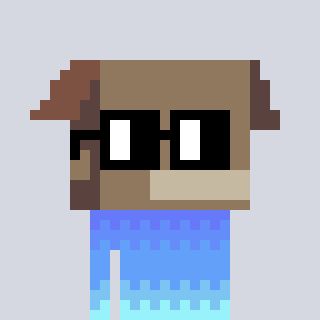
a pixel art character with square black glasses, a box-shaped head and a rust-colored body on a cool background